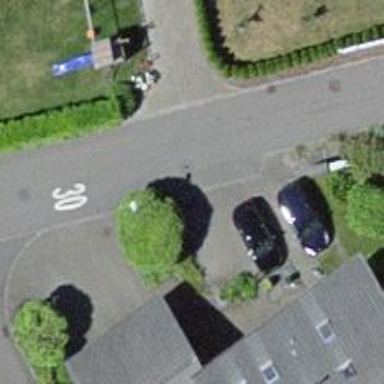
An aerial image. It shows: Residential road with compacted surface.